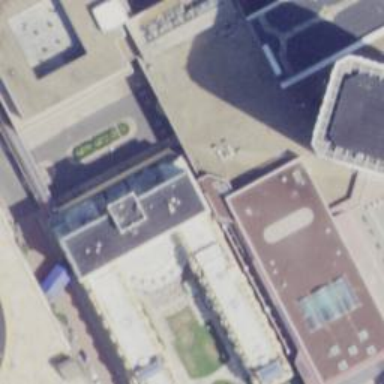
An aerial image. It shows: Casino building.